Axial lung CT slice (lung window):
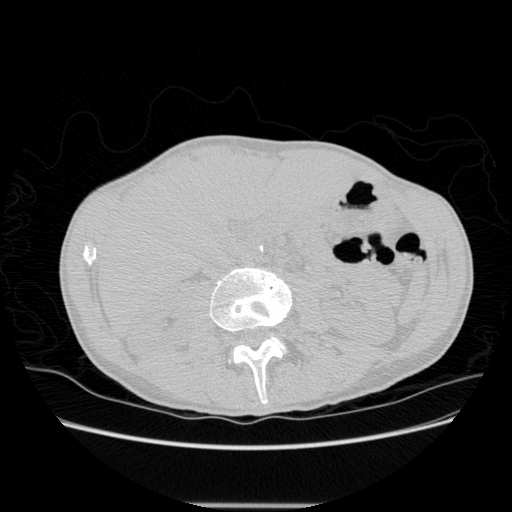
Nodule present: no